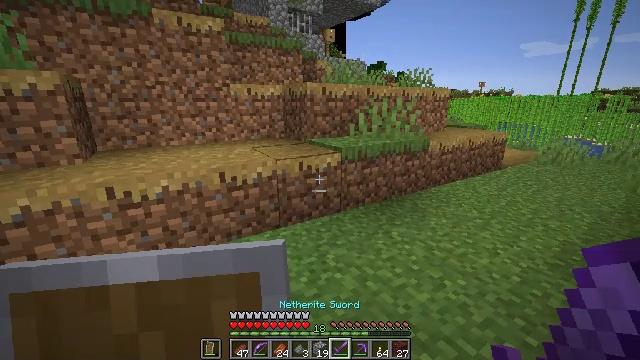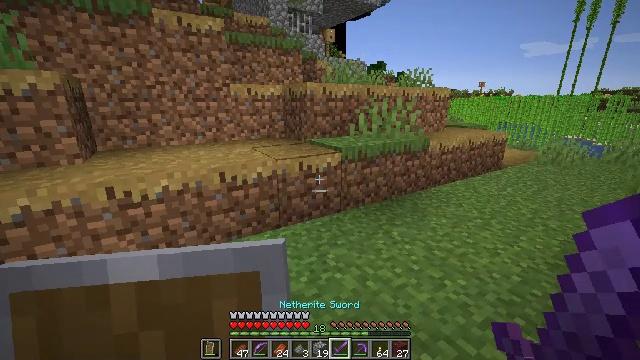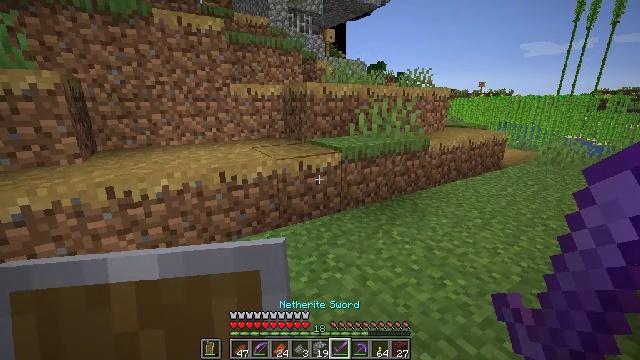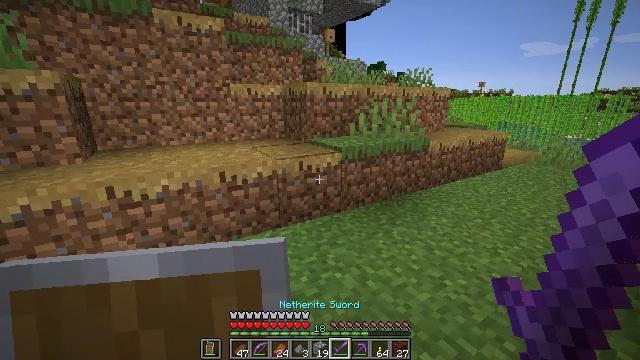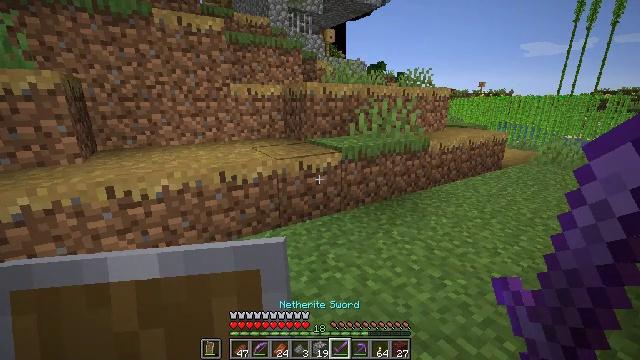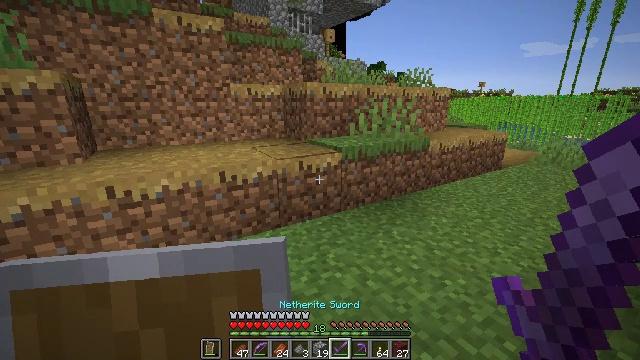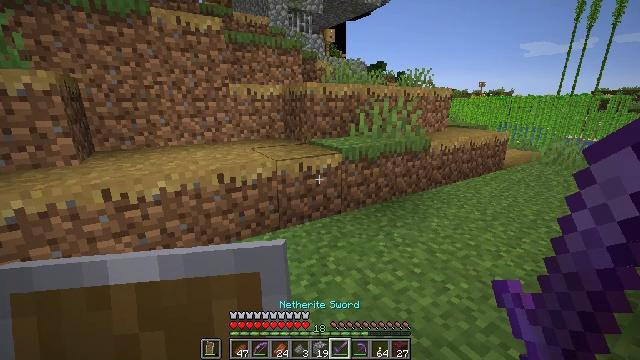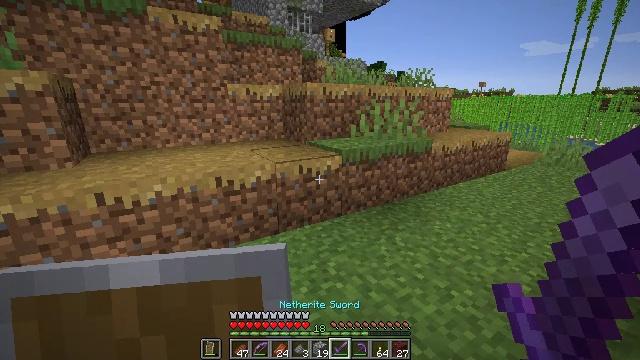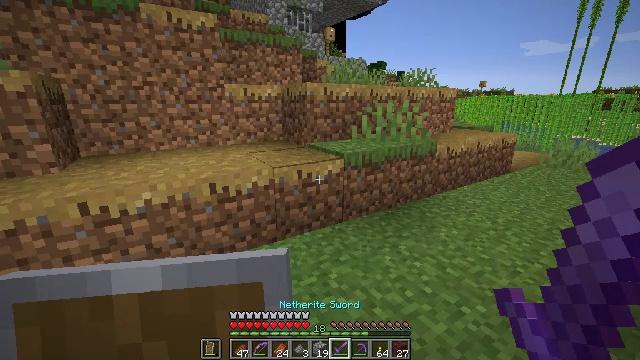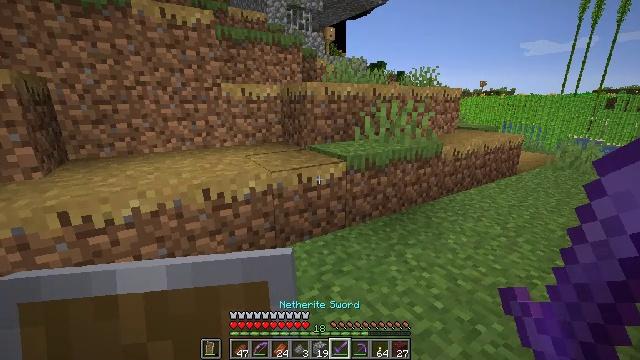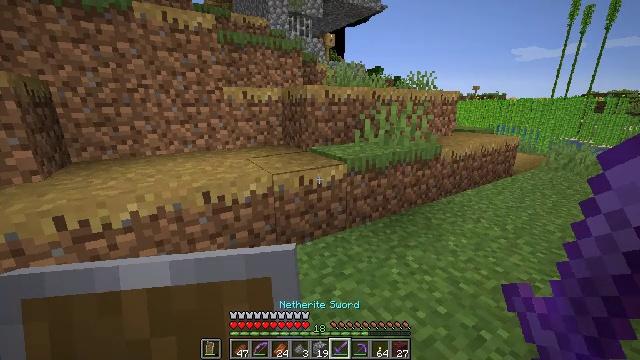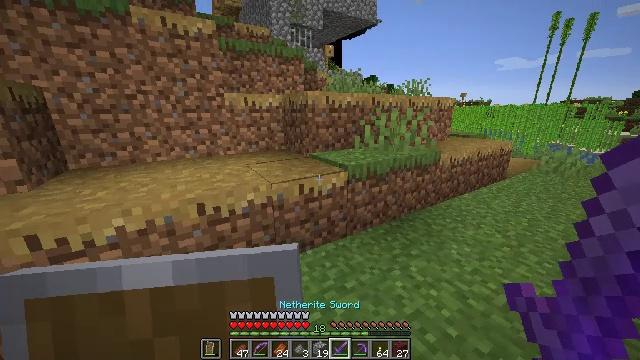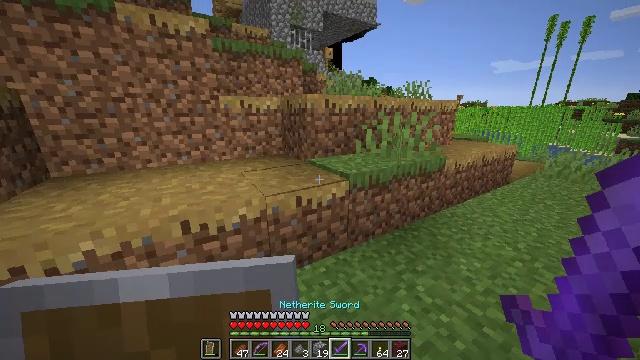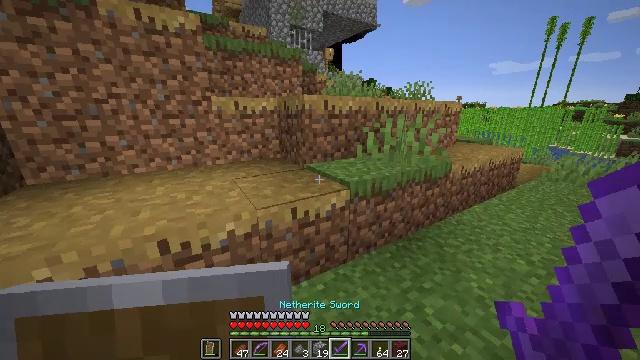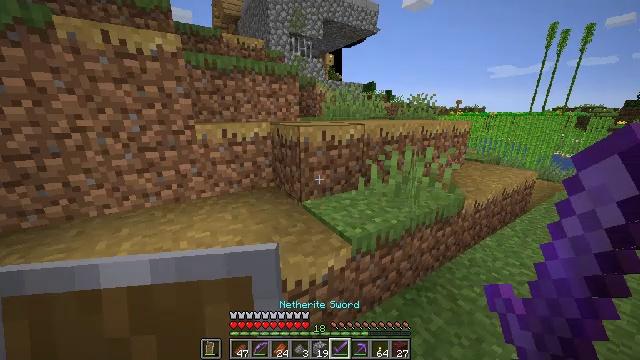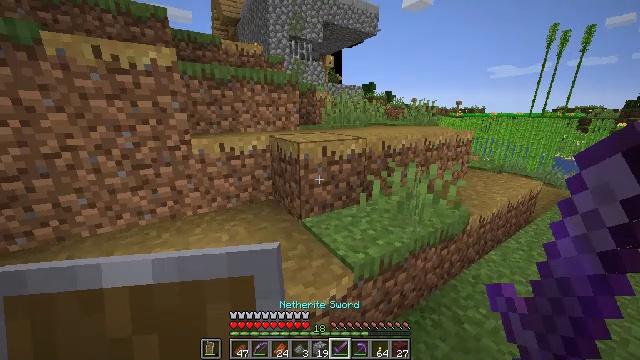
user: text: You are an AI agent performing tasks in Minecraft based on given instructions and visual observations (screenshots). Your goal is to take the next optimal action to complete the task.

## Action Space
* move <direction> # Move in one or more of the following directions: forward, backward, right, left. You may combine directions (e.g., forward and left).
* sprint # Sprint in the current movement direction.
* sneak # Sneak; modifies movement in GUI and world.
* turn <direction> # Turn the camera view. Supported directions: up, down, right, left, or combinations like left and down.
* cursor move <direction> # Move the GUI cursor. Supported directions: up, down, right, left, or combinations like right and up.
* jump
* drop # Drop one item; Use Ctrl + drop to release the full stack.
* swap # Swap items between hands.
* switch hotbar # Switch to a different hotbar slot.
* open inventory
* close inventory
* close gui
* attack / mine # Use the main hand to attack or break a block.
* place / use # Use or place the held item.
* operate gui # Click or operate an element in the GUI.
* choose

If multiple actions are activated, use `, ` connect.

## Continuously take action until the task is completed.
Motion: motion action
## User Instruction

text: Clear the ground by mining grass.
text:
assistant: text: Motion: no_op
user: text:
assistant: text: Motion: no_op
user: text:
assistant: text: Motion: no_op
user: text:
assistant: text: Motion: no_op
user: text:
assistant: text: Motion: no_op
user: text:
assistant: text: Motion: move forward
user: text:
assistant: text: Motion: move forward
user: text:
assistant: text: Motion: no_op
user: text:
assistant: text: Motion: move forward
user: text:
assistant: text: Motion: move forward
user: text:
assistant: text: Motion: move forward
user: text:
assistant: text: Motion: move forward
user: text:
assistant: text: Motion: move forward
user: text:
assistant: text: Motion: move forward, jump
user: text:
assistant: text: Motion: move forward, jump
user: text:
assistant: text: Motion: move forward, jump
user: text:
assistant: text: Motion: move forward, jump
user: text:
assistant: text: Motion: move forward
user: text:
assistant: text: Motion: move forward
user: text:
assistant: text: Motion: move forward
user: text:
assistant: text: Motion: move forward, turn left, jump
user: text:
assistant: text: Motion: move forward, turn left, jump
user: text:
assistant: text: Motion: move forward, turn left, jump
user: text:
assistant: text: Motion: move forward, turn left
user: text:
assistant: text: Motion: move forward, turn left
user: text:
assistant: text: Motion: move forward, turn left
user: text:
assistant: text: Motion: move forward, turn left
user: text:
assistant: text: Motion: move forward, turn left
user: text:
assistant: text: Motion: move forward, turn left
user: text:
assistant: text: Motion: move forward